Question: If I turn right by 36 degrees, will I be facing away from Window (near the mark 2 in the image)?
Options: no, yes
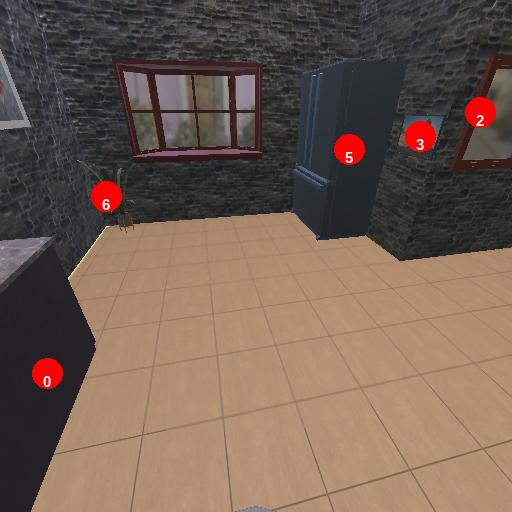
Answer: no